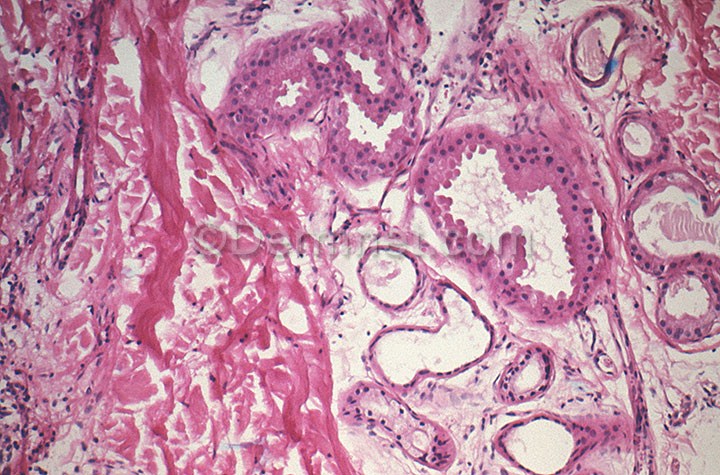
Disease: Seborrheic Keratoses and other Benign Tumors